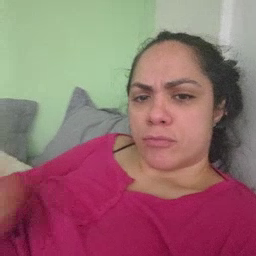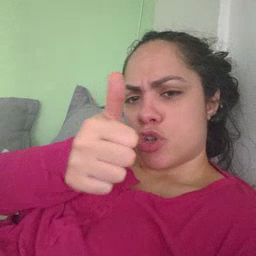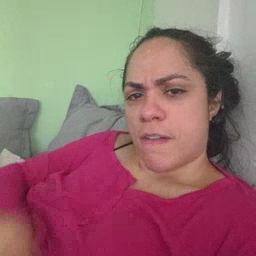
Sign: yourself